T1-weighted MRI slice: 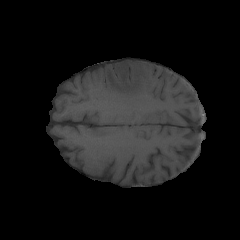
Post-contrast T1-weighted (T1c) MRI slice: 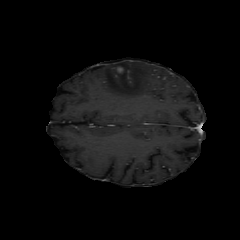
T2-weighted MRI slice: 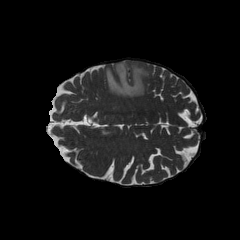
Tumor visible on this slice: yes